Aerial crown-view tile of a tropical tree (Barro Colorado Island, Panama), acquired 20240918:
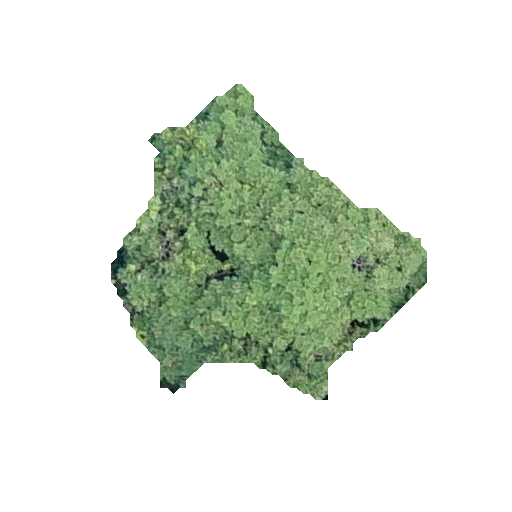
Species: Tabebuia rosea
GBIF accepted scientific name: Tabebuia rosea
Crown area: 90.455 m²